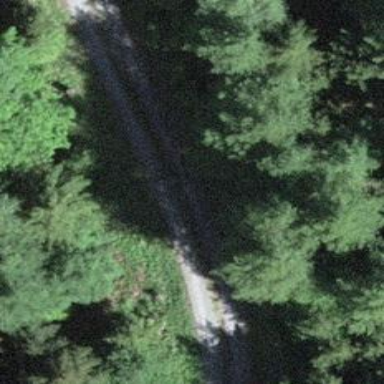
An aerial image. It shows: Gravel track with track type of grade3.